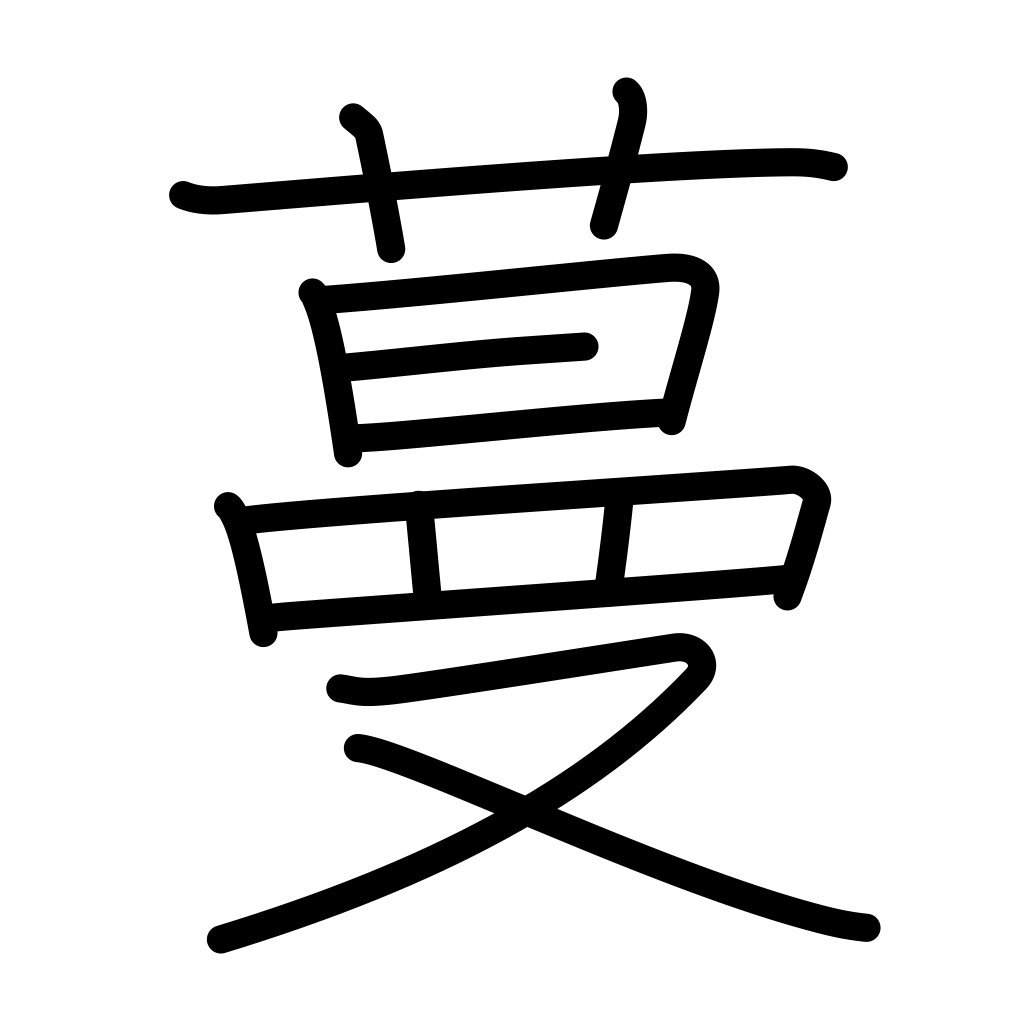
Meaning: vine, tendril, influence, connections, good offices, spread, sprawl, thrive, rampant, powerful